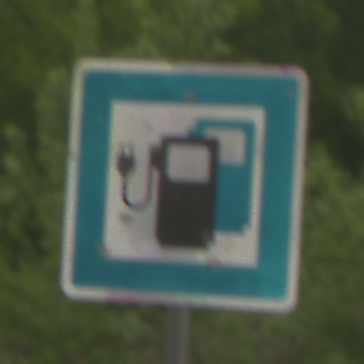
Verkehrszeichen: LadestationFuerElektrofahrzeuge
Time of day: MorningAfternoon
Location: Outdoor (Nature)
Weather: Overcast
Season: NotSpecified
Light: Natural